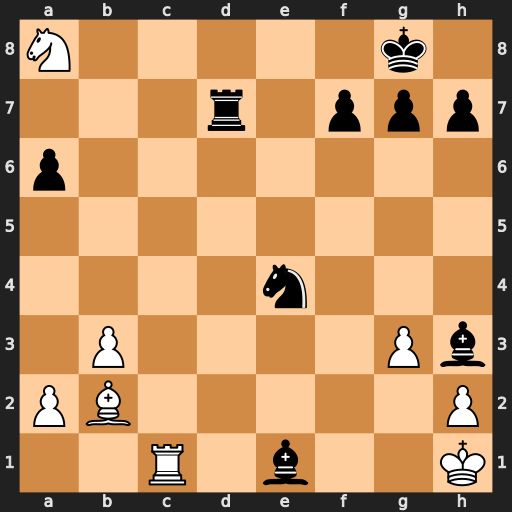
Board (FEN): N5k1/3r1ppp/p7/8/4n3/1P4Pb/PB5P/2R1b2K
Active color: w
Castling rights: -
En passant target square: -
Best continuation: Rc8+ Rd8 Rxd8#